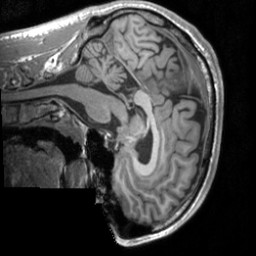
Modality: T1w
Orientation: sagittal
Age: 21
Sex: male
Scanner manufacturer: siemens
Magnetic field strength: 3 T
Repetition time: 1.9 s
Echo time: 0.00226 s